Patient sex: F
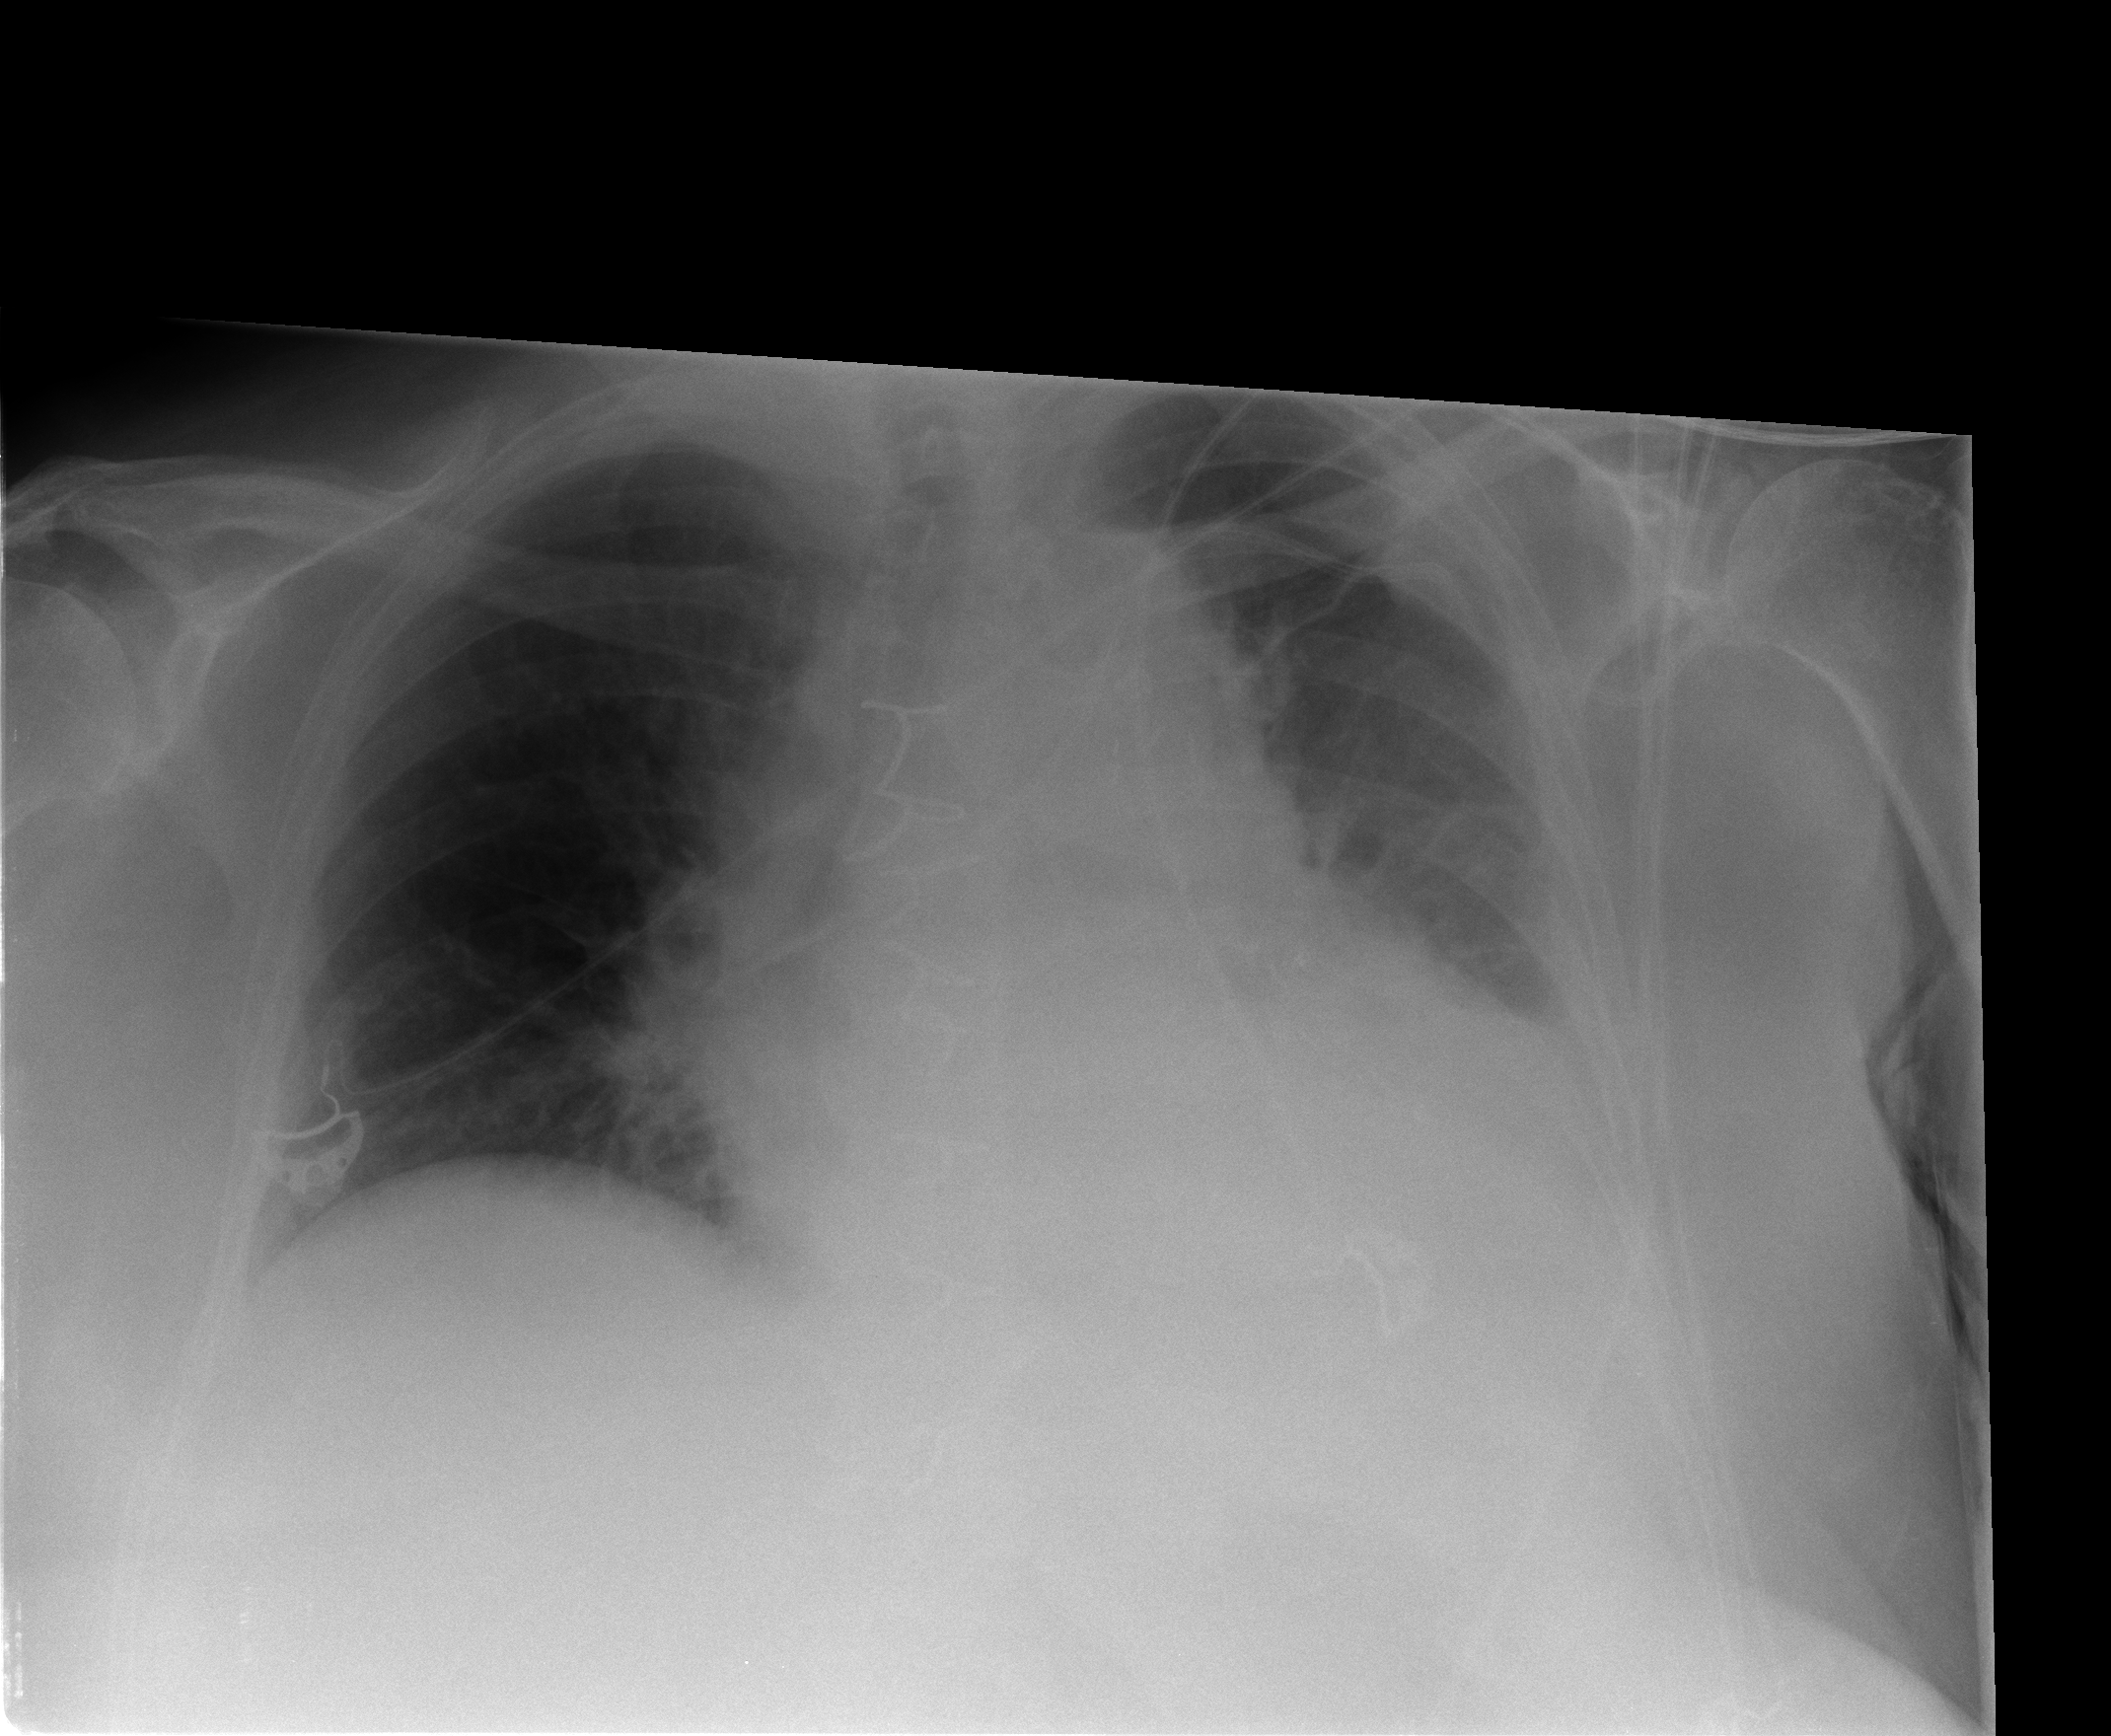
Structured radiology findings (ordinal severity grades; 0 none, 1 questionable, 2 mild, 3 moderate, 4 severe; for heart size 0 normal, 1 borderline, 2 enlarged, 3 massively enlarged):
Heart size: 2
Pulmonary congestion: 0
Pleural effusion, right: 0
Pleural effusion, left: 3
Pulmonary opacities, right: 1
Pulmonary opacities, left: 1
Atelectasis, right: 2
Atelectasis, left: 3